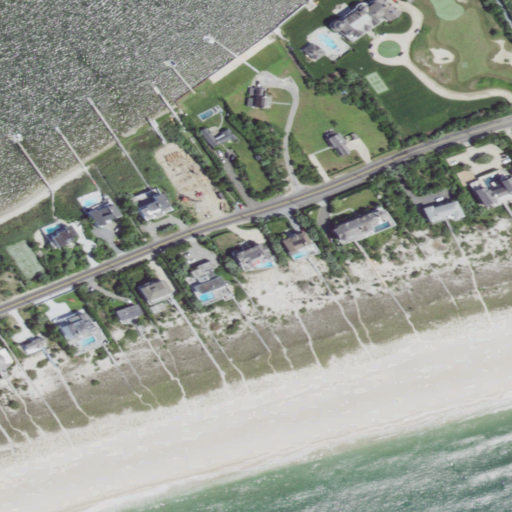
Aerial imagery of island in New York named Westhampton Island containing barren land, medium intensity development, open water, low intensity development, high intensity development, herbaceous wetlands, and open development